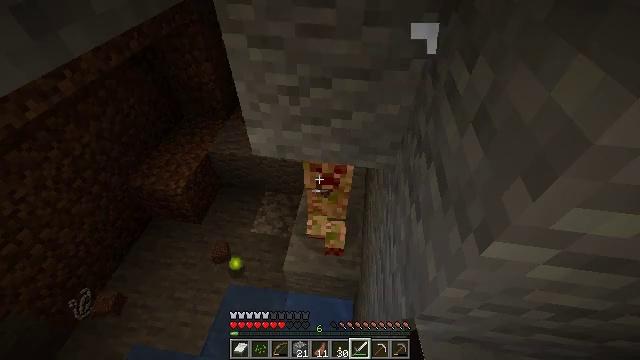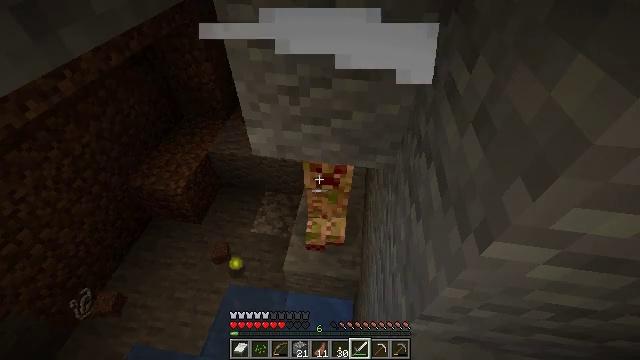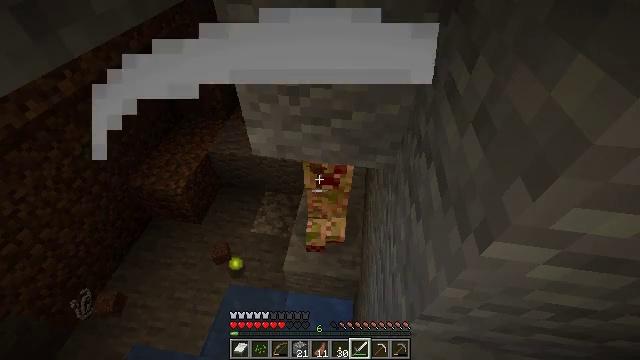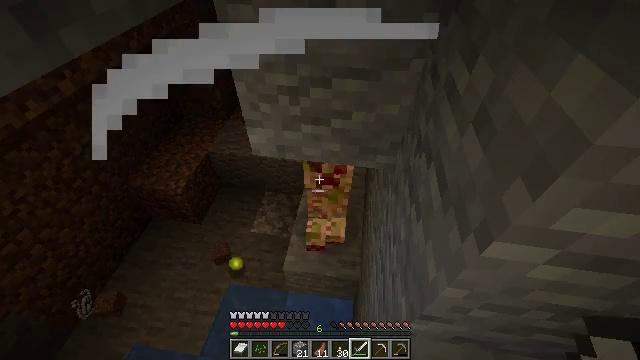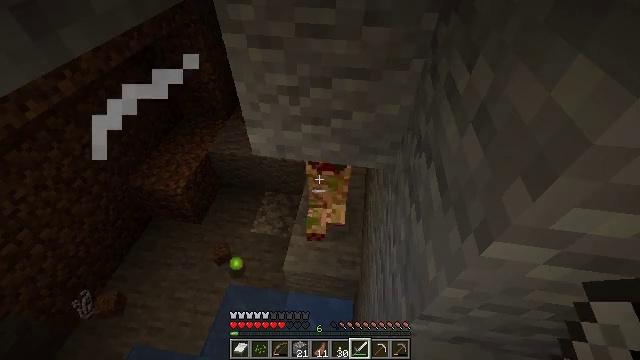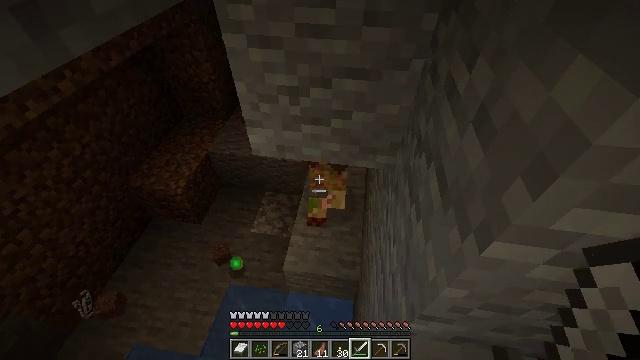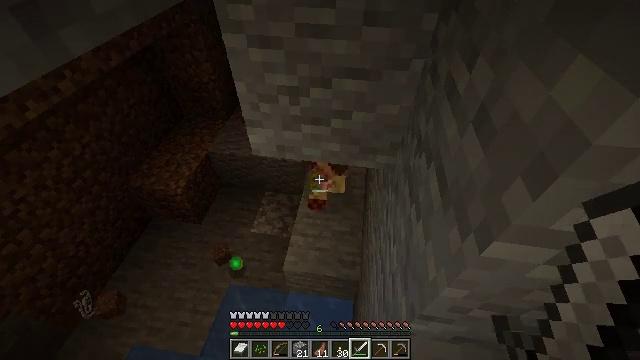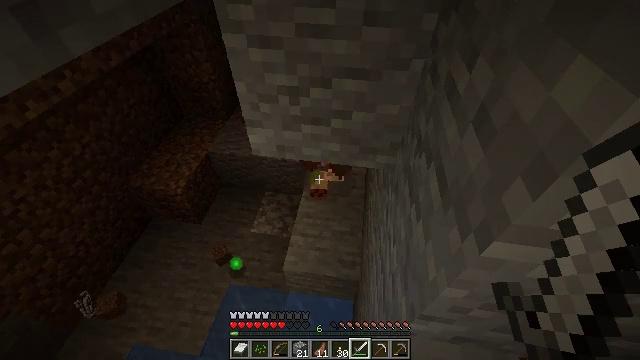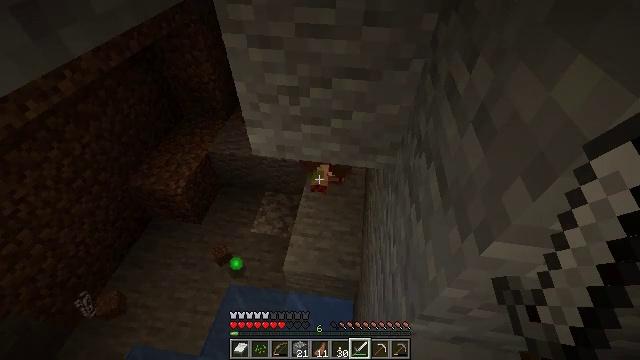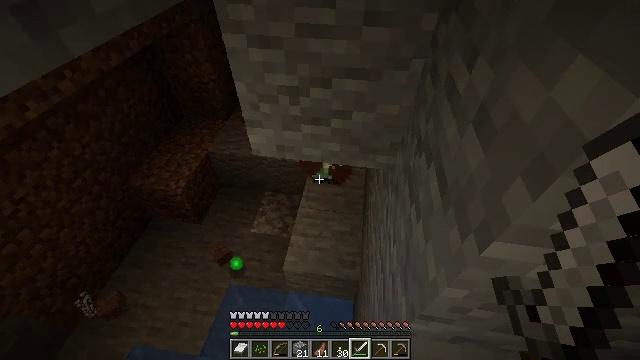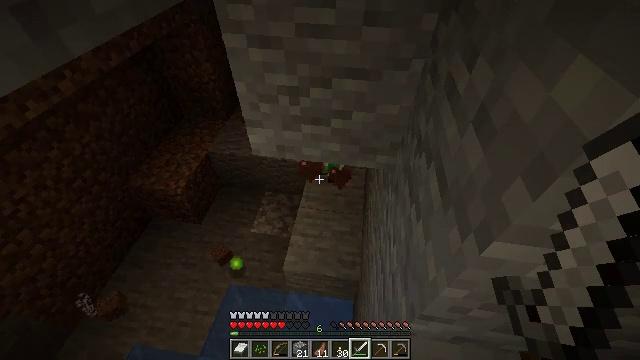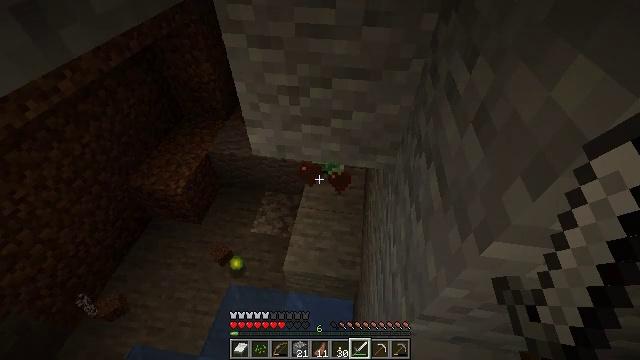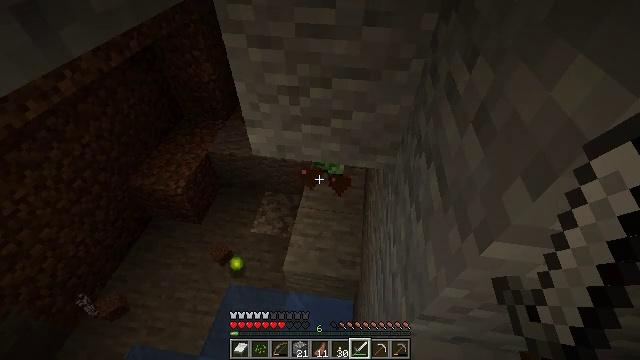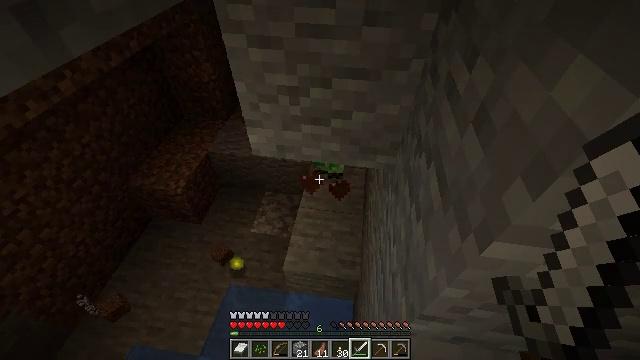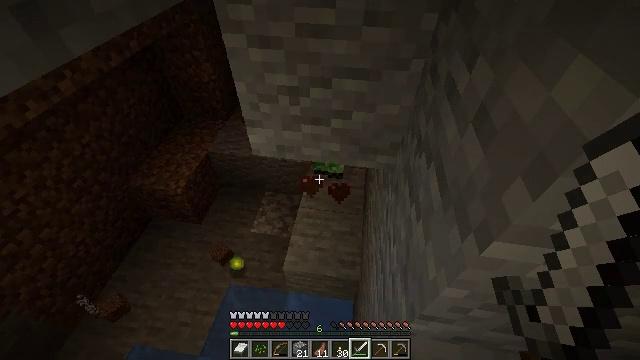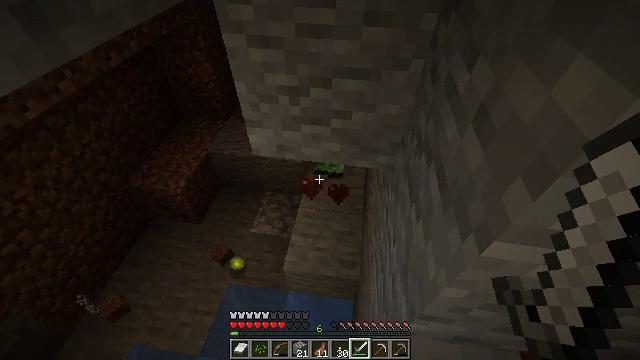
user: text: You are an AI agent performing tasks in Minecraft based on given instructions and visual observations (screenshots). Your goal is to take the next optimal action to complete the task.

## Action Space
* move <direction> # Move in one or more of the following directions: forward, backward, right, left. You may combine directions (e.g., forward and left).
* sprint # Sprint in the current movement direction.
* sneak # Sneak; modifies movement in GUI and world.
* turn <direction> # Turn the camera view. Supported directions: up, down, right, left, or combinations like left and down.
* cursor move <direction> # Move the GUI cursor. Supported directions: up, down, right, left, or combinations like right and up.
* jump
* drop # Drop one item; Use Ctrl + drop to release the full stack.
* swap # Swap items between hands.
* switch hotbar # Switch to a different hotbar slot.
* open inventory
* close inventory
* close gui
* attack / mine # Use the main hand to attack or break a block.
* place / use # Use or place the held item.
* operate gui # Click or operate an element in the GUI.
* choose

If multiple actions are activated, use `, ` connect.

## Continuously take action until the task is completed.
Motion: motion action
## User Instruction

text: Kill mobs.
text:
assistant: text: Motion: sneak
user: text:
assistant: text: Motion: sneak
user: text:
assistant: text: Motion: sneak
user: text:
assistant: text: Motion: sneak
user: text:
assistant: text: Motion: sneak
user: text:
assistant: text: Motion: sneak
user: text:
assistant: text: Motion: sneak
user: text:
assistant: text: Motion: sneak
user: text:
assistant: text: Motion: sneak
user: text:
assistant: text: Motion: sneak
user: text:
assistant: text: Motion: sneak
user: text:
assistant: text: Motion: sneak
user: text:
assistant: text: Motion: sneak
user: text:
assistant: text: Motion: sneak
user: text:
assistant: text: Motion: sneak
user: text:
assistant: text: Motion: sneak
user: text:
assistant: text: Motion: sneak
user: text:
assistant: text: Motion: sneak
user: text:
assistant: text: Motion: sneak
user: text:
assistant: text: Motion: sneak
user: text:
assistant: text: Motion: sneak
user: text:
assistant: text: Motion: sneak
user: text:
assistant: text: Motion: sneak
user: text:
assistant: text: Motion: sneak
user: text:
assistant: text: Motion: sneak
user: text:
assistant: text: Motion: sneak
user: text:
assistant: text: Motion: sneak
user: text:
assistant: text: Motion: sneak
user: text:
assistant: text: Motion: sneak
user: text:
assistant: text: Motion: sneak